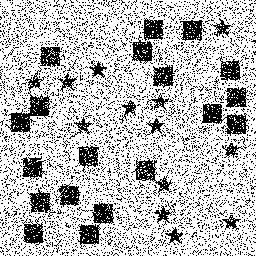
Squares: 19
Triangles: 0
Stars: 13
Total shapes: 32